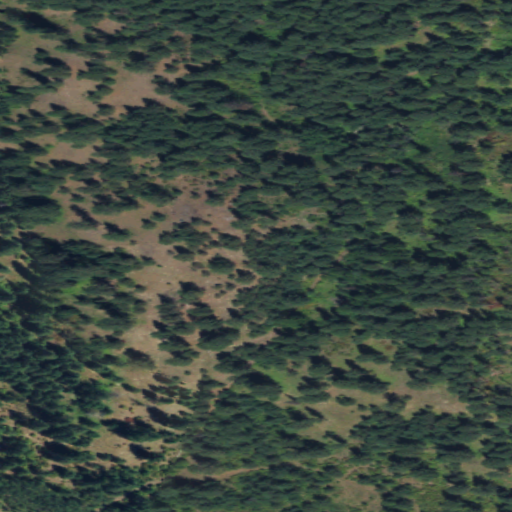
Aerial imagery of ridge(s) in Washington named Jones Ridge containing evergreen forest and shrub